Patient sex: M
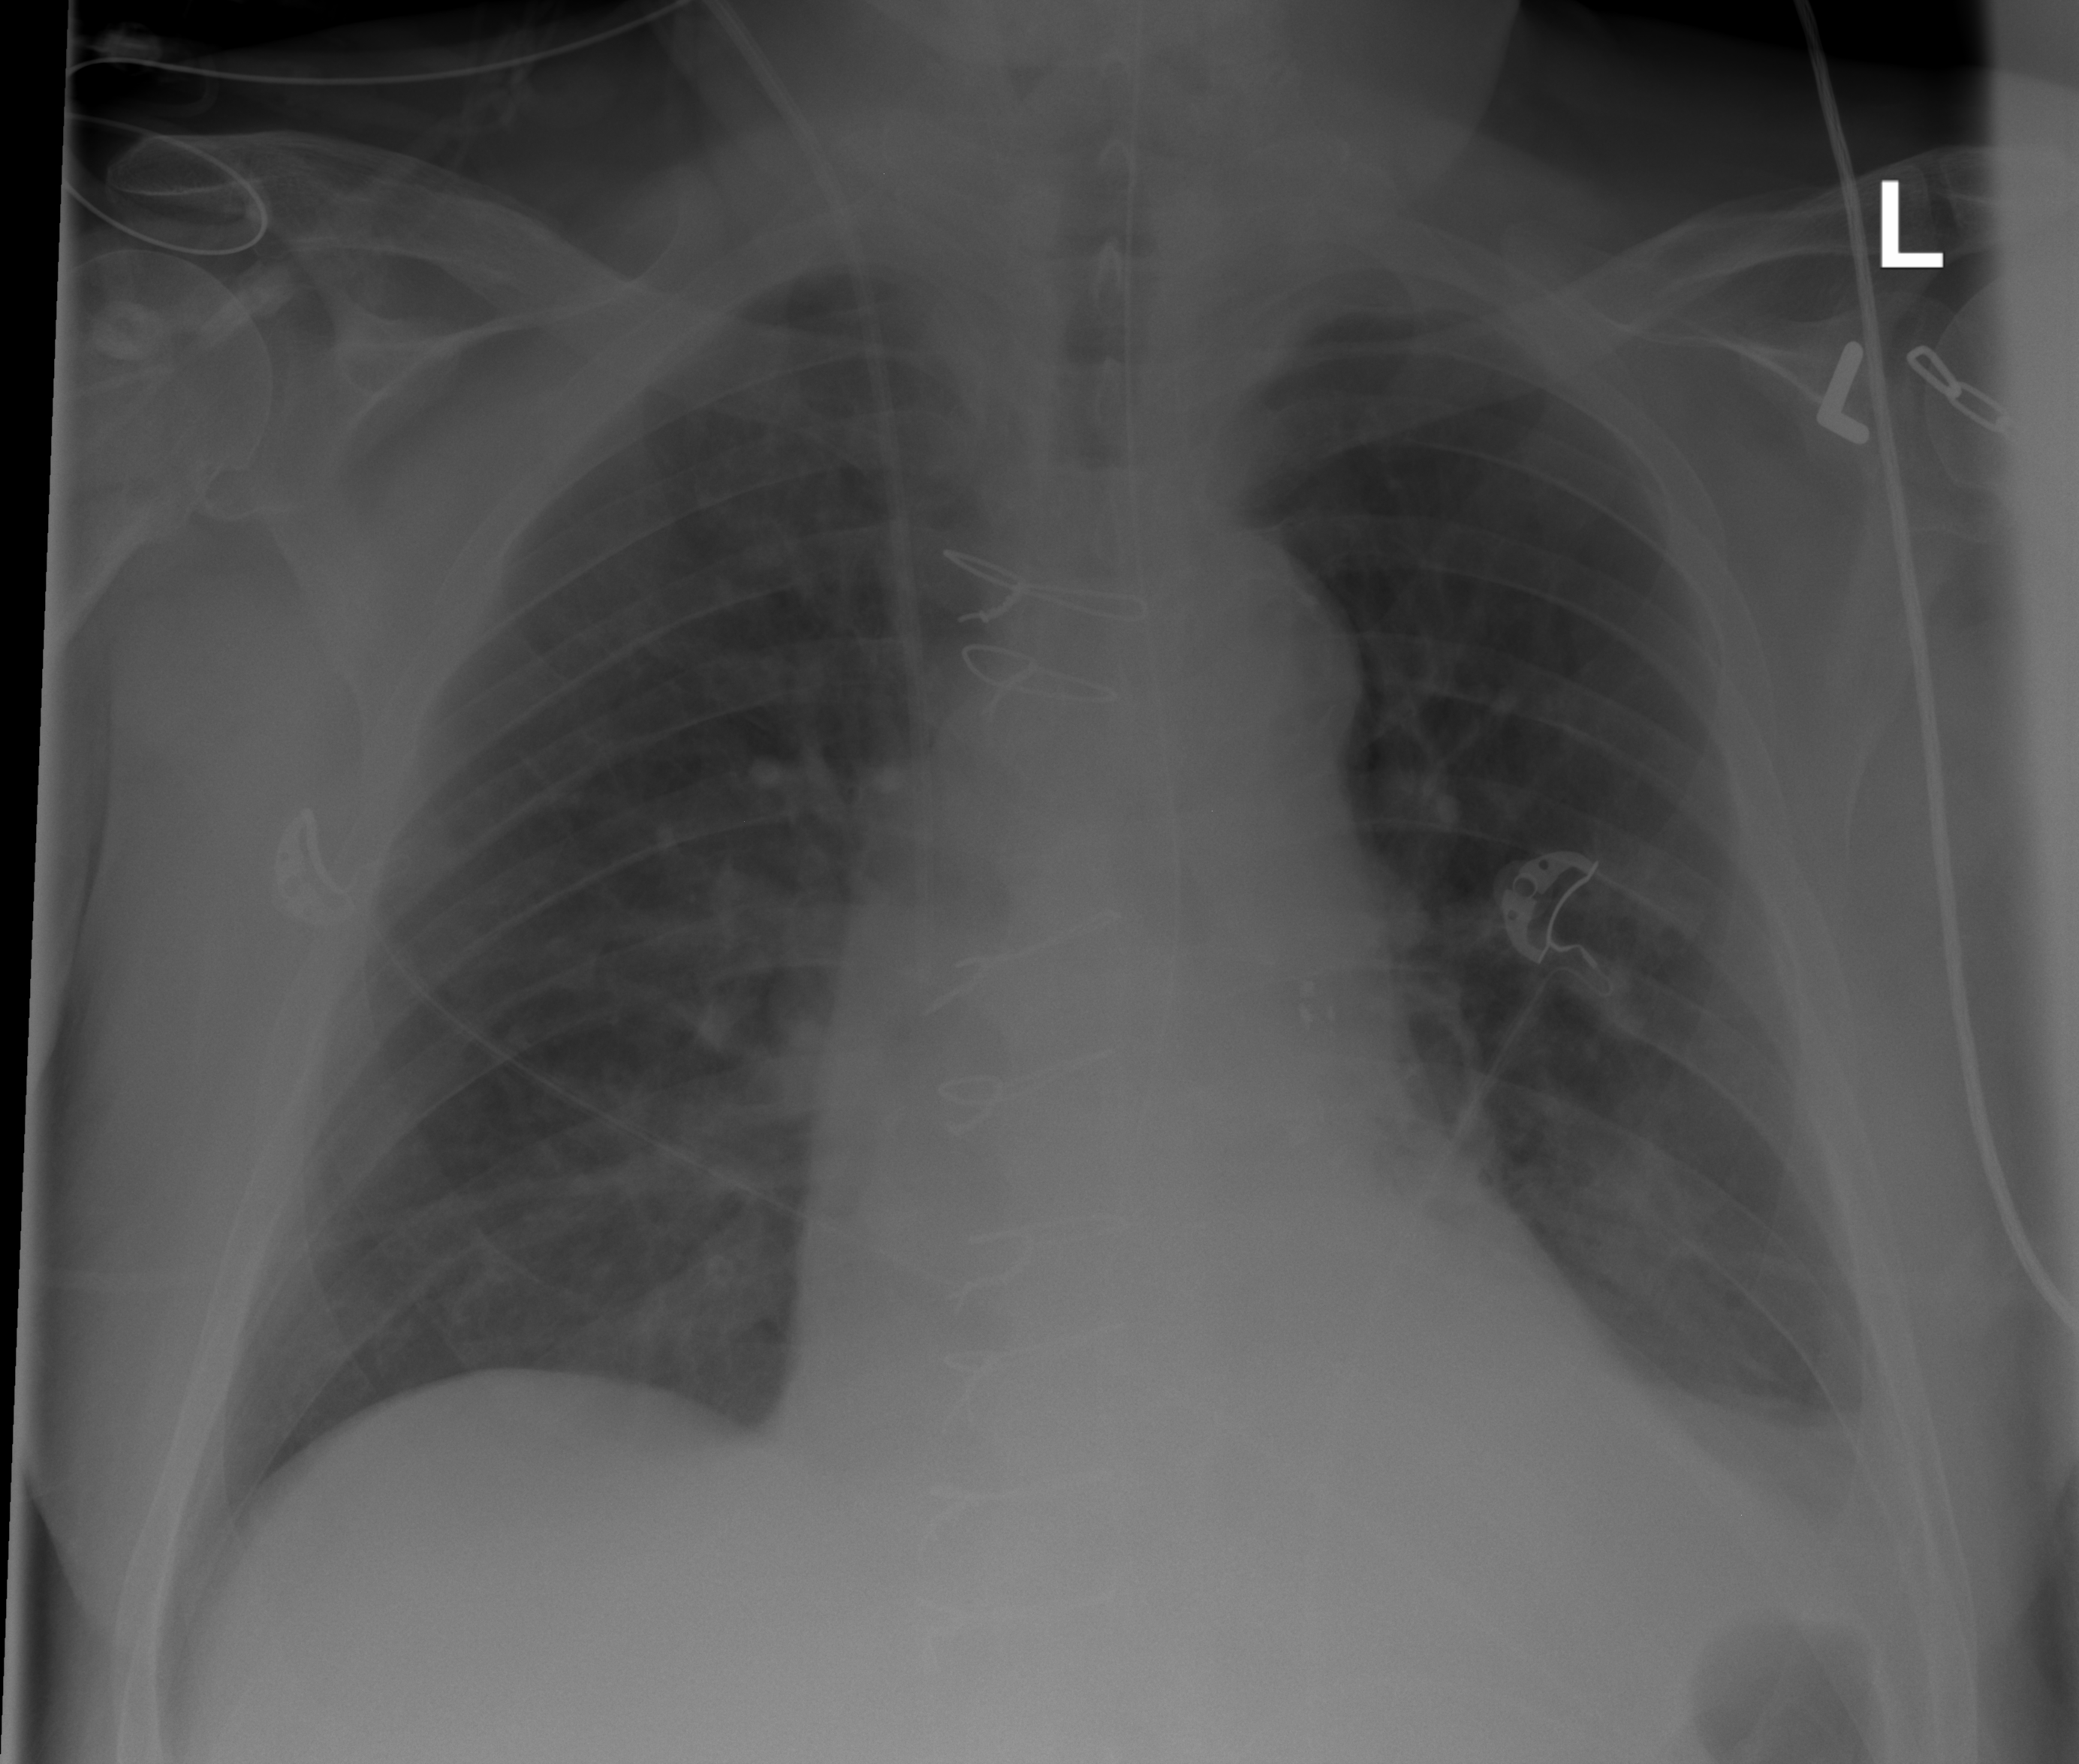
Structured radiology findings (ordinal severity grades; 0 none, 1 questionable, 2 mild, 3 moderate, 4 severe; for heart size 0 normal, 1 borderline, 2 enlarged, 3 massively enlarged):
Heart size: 1
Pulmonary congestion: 2
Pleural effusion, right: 0
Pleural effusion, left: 0
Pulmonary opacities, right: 0
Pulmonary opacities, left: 0
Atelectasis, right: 0
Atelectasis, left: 2